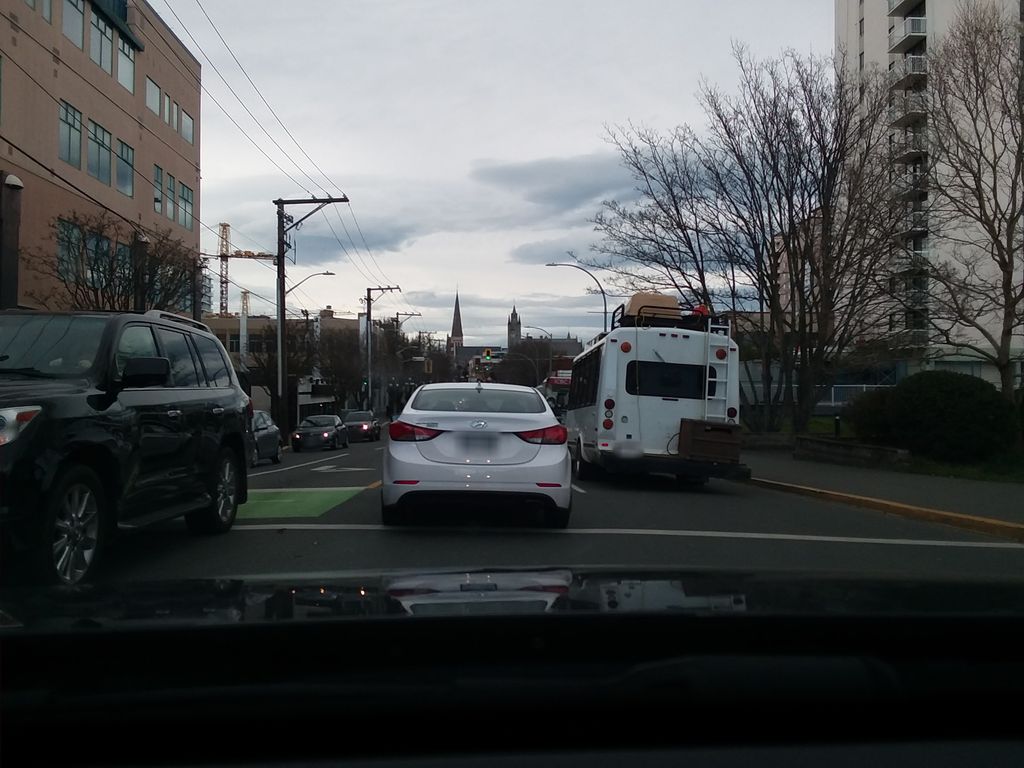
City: victoria